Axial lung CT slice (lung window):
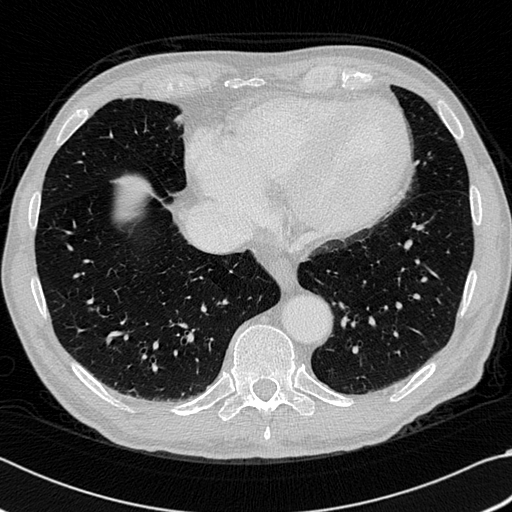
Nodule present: no